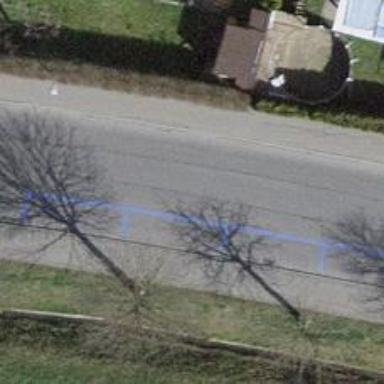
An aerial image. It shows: Residential road with asphalt surface. There are separate sidewalks on both sides.